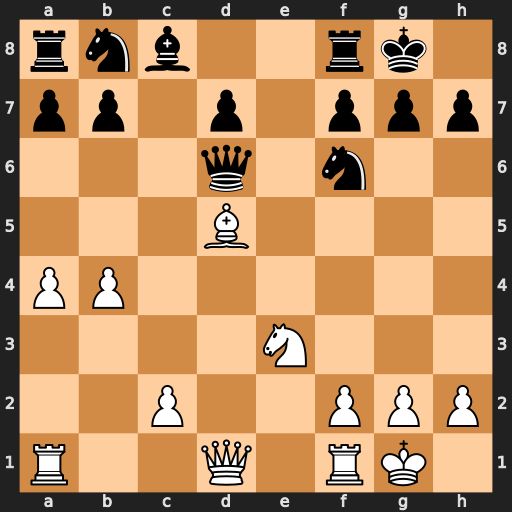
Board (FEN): rnb2rk1/pp1p1ppp/3q1n2/3B4/PP6/4N3/2P2PPP/R2Q1RK1
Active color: w
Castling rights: -
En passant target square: -
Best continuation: Bxf7+ Rxf7 Qxd6